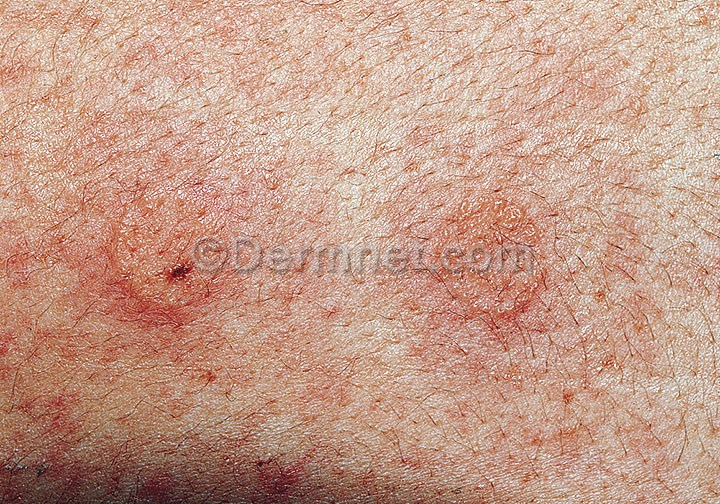
Disease: Poison Ivy Photos and other Contact Dermatitis